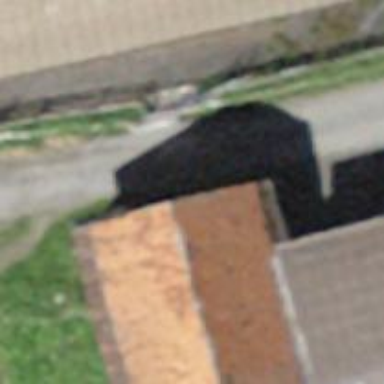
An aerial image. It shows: Simple and straightforward house.